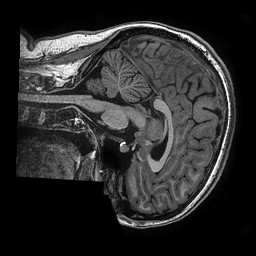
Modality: T1w
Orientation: sagittal
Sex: female
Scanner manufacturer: ge
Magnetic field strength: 3 T
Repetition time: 0.0077 s
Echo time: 0.003436 s